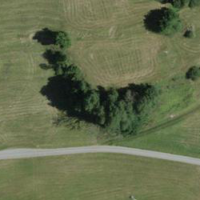
EUNIS habitat code: 24
Species observed at this site:
Daucus carota
Salvia pratensis